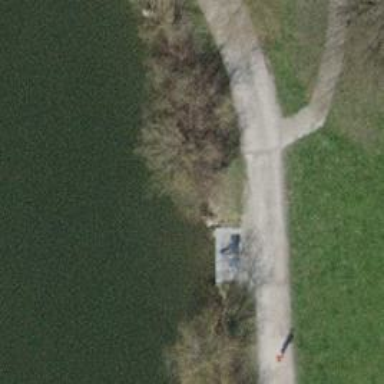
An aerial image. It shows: Bench.